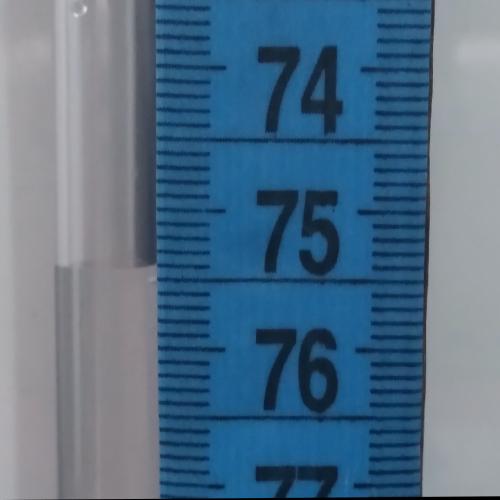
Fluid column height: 75.4 cm